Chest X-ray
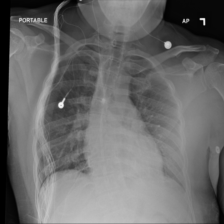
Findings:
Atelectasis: negative
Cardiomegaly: negative
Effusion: negative
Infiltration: negative
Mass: negative
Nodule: negative
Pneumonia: negative
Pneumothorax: negative
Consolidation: negative
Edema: negative
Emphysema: negative
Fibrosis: negative
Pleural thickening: negative
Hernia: negative